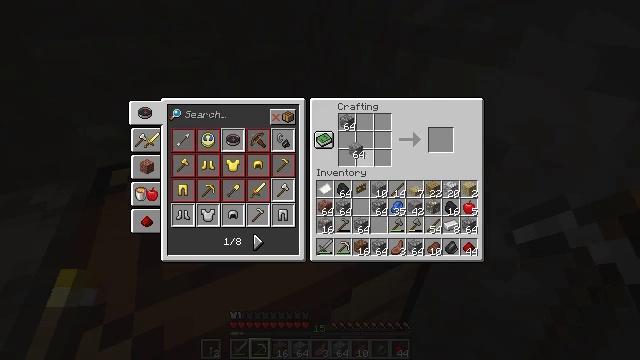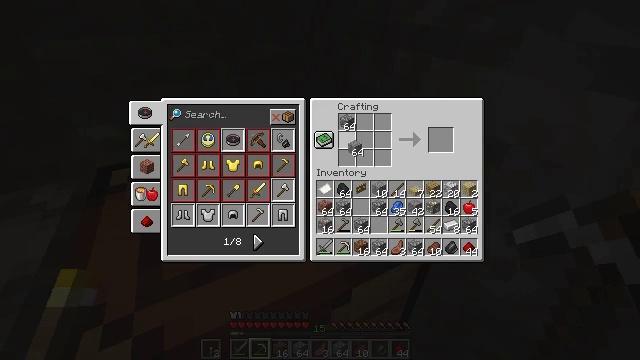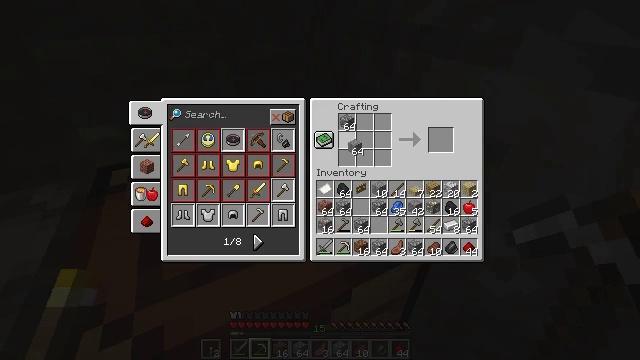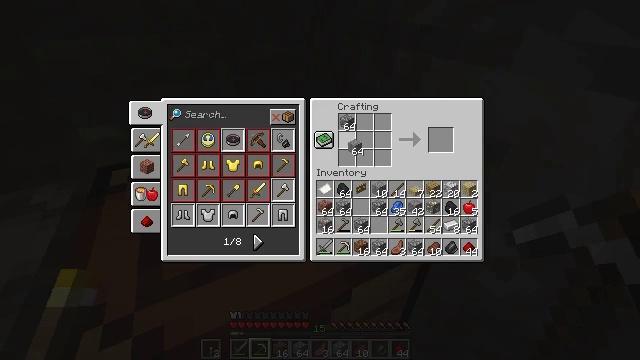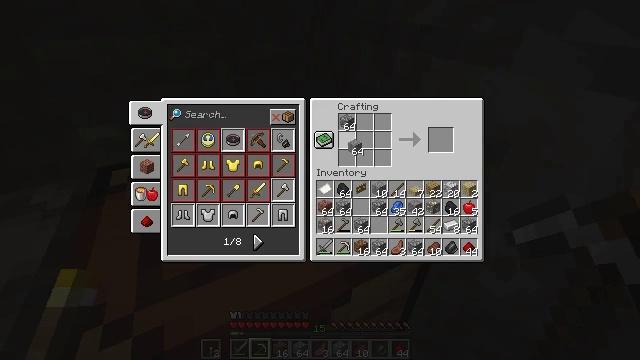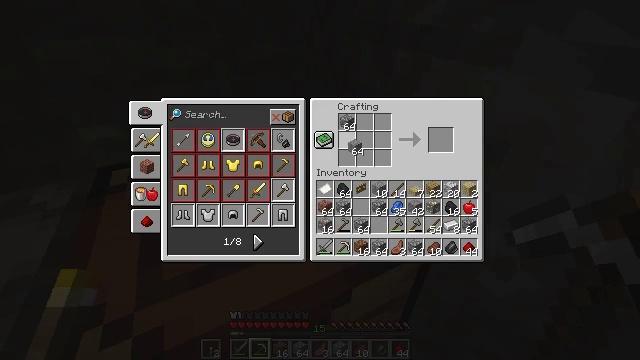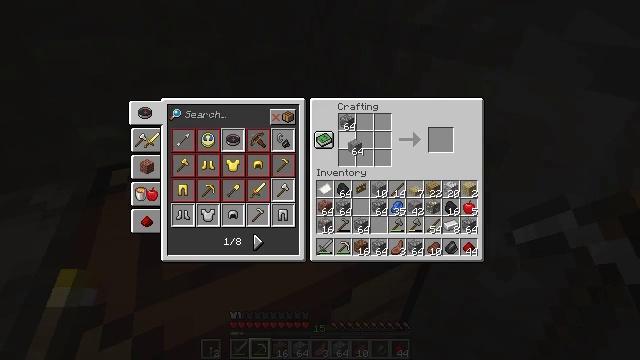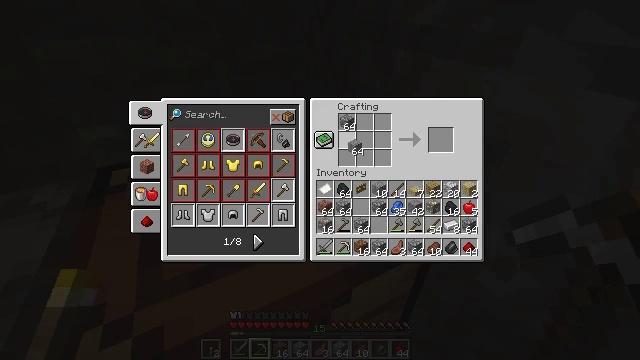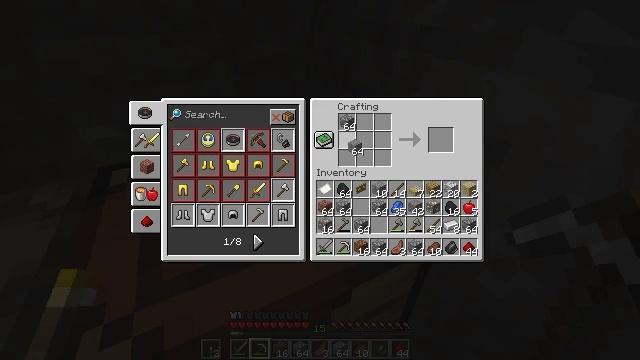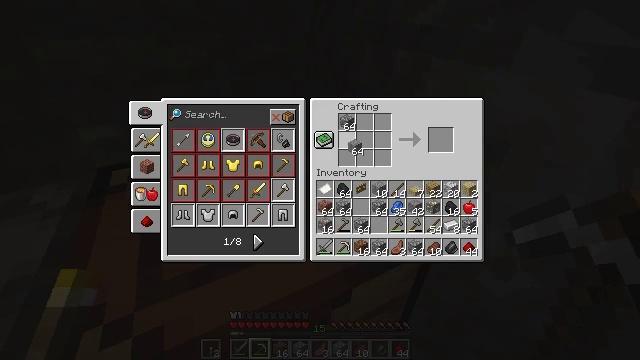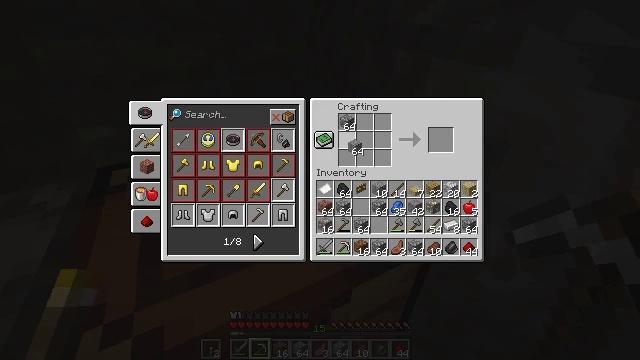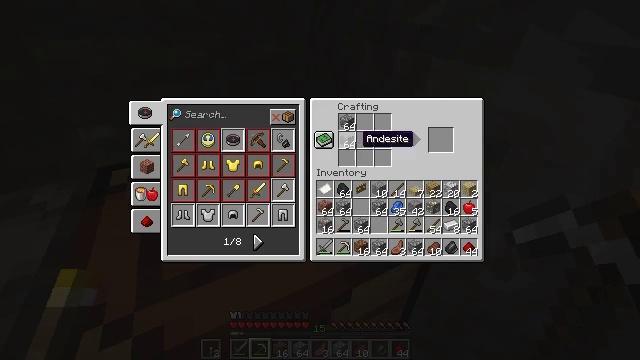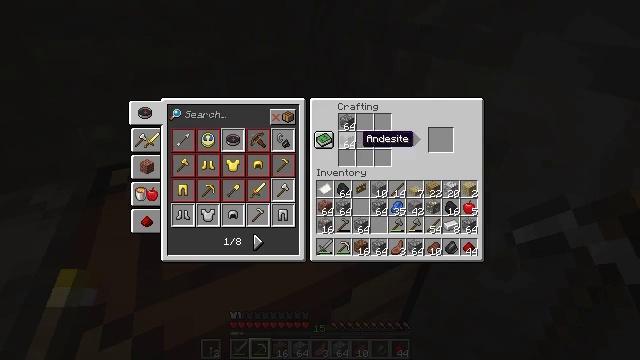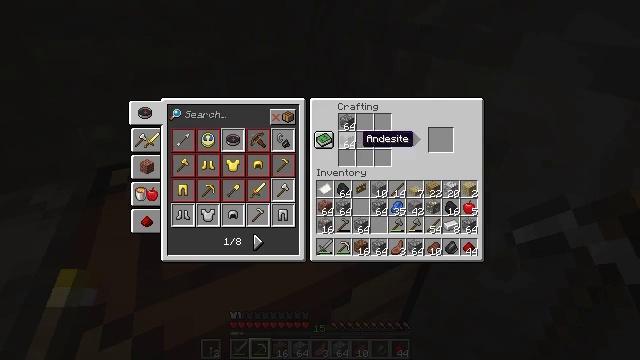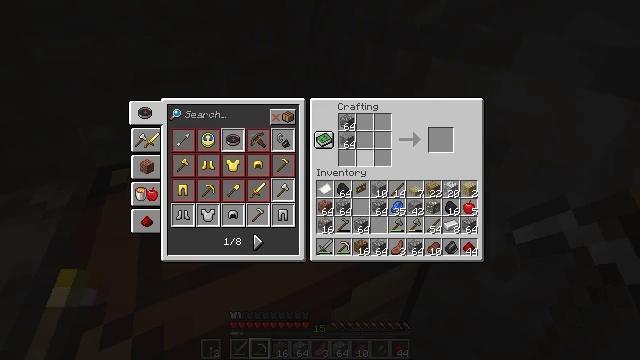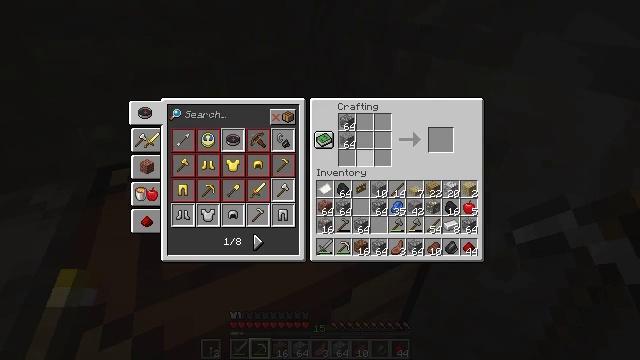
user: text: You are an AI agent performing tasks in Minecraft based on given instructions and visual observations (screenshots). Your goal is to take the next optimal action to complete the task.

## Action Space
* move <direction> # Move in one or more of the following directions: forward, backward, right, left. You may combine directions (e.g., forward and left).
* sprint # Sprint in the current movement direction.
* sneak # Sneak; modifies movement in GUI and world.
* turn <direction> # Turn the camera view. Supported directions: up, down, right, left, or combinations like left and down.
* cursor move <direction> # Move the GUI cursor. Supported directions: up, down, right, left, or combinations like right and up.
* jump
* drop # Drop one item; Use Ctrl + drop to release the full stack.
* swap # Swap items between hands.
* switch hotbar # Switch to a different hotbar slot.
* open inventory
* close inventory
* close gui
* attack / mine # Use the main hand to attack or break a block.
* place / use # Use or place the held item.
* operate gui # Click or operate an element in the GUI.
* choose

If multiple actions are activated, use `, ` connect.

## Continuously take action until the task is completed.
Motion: motion action
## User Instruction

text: Use cobblestone at the crafting table to make cobblestone stairs.
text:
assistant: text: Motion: no_op
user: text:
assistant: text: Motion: no_op
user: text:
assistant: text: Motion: no_op
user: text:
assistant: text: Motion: no_op
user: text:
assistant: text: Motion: no_op
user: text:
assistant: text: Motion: no_op
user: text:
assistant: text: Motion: no_op
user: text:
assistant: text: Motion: operate gui
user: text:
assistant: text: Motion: operate gui
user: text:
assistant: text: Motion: operate gui
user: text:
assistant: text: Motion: no_op
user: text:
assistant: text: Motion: no_op
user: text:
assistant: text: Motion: no_op
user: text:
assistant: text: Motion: no_op
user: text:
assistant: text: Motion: no_op
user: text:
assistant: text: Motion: no_op
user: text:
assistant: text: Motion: no_op
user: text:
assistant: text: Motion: cursor move down
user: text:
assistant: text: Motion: cursor move right and down
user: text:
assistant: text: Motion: no_op
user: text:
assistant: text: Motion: no_op
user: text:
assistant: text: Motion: no_op
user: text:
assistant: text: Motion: no_op
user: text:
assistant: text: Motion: no_op
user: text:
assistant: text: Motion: no_op
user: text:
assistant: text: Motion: no_op
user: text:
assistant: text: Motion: no_op
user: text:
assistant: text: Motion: no_op
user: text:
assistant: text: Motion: no_op
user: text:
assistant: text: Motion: no_op